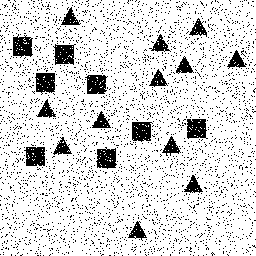
Squares: 8
Triangles: 12
Stars: 0
Total shapes: 20